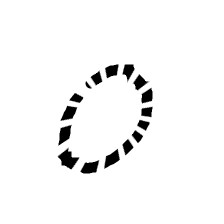
Shape: circle